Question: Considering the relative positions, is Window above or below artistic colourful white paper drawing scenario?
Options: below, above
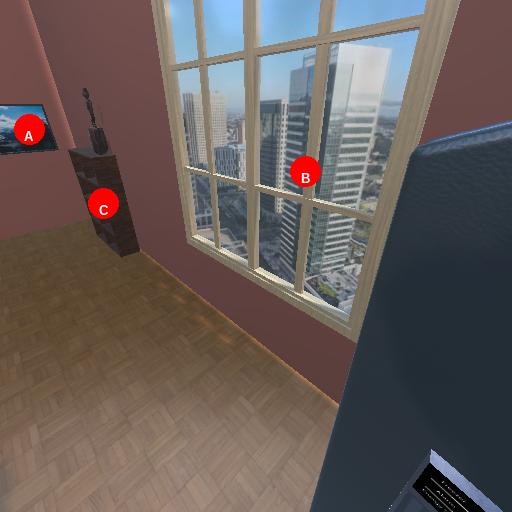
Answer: below